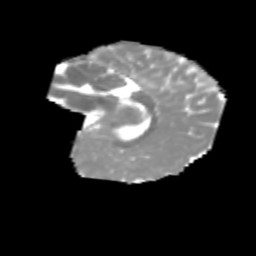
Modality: MD
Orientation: sagittal
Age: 6
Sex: female
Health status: healthy